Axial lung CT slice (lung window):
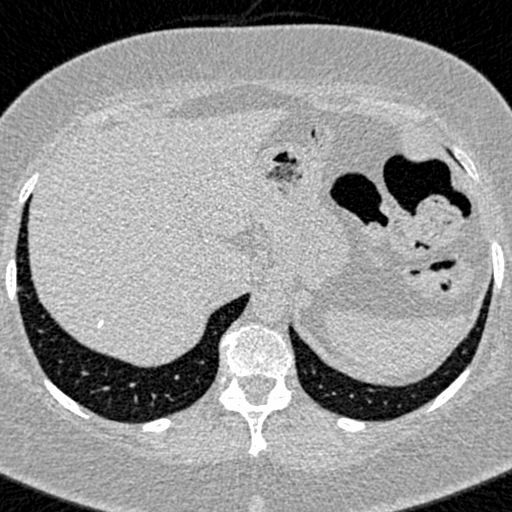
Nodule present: no